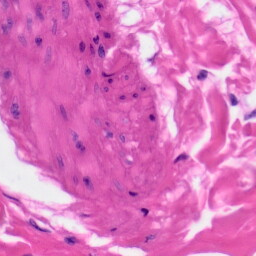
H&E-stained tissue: Skin